Question: I am new to tesseract OCR. I tried to convert an image to tif and run it to see what the output from tesseract using cmd in windows, but I couldn't. Can you help me? What will be command to use?
Here is my sample image:

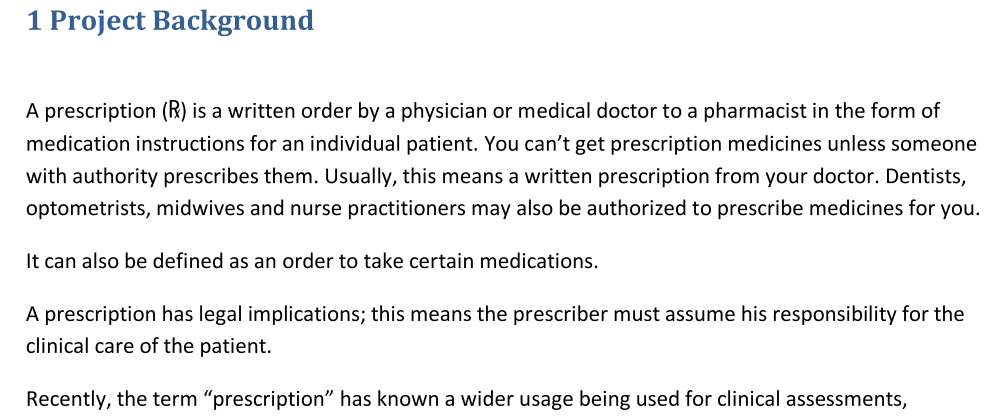
Answer: The simplest tesseract.exe syntax is 'tesseract.exe inputimage output-text-file'.
The assumption here, is that tesseract.exe is added to the 'PATH' environment variable.
You can add the '-psm N' argument if your text argument is particularly hard to recognize.
I see that the regular syntax (without any '-psm' switches) works fine enough with the image you attached, unless the level of accuracy is not good enough.
Note that non-english characters (such as the symbol next to prescription) are not recognized; my default installation only contains the English training data.
Here's the tesseract syntax description:
'''
C:\Users\vish\Desktop>tesseract.exe
Usage:tesseract.exe imagename outputbase [-l lang] [-psm pagesegmode] [configfile...]
pagesegmode values are:
0 = Orientation and script detection (OSD) only.
1 = Automatic page segmentation with OSD.
2 = Automatic page segmentation, but no OSD, or OCR
3 = Fully automatic page segmentation, but no OSD. (Default)
4 = Assume a single column of text of variable sizes.
5 = Assume a single uniform block of vertically aligned text.
6 = Assume a single uniform block of text.
7 = Treat the image as a single text line.
8 = Treat the image as a single word.
9 = Treat the image as a single word in a circle.
10 = Treat the image as a single character.
-l lang and/or -psm pagesegmode must occur before anyconfigfile.
Single options:
-v --version: version info
--list-langs: list available languages for tesseract engine
'''
And here's the output for your image (NOTE: When I downloaded it, it converted to a PNG image):
'''
C:\Users\vish\Desktop>tesseract.exe ECL8R.png out.txt
Tesseract Open Source OCR Engine v3.02 with Leptonica
C:\Users\vish\Desktop>type out.txt.txt
1 Project Background
A prescription (R) is a written order by a physician or medical doctor to a pharmacist in the form of
medication instructions for an individual patient. You can't get prescription medicines unless someone
with authority prescribes them. Usually, this means a written prescription from your doctor. Dentists,
optometrists, midwives and nurse practitioners may also be authorized to prescribe medicines for you.
It can also be defined as an order to take certain medications.
A prescription has legal implications; this means the prescriber must assume his responsibility for the
clinical care ofthe patient.
Recently, the term "prescriptionGCY= has known a wider usage being used for clinical assessments,
'''